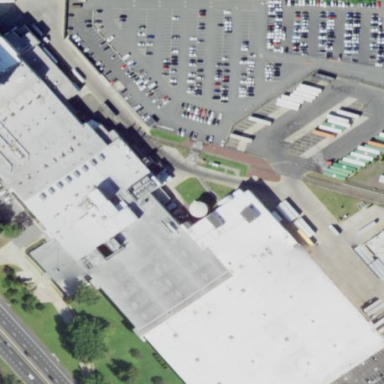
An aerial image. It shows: Warehouse.